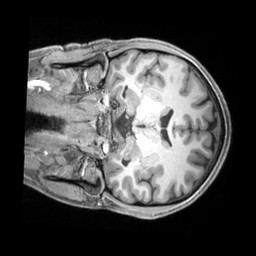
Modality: T1w
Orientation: coronal
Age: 25
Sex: male
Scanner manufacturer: siemens
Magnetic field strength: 3 T
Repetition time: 2.2 s
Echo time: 0.00218 s